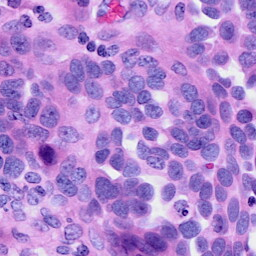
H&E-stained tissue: Ovarian